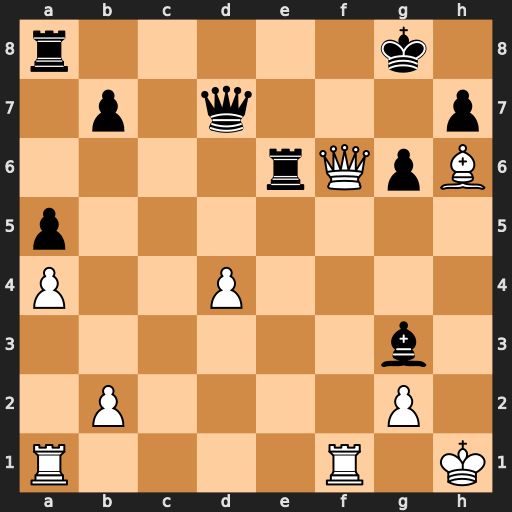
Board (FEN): r5k1/1p1q3p/4rQpB/p7/P2P4/6b1/1P4P1/R4R1K
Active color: w
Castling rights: -
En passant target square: -
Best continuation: Qf8+ Rxf8 Rxf8#